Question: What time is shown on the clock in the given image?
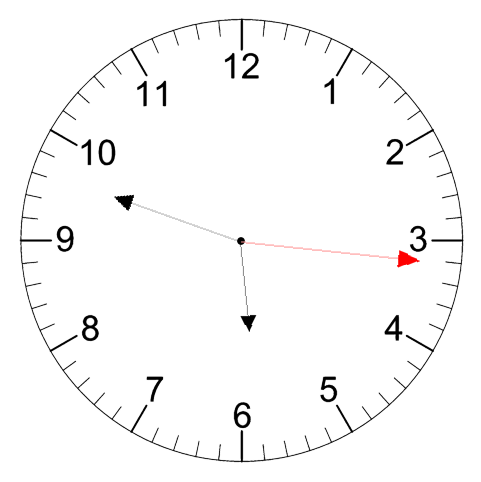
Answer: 05:48:16